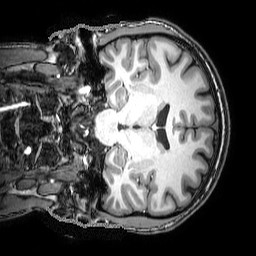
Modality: T1w
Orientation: sagittal
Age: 24
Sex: male
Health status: ill
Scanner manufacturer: philips
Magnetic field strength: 3 T
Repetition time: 8.108 s
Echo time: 3.718 s